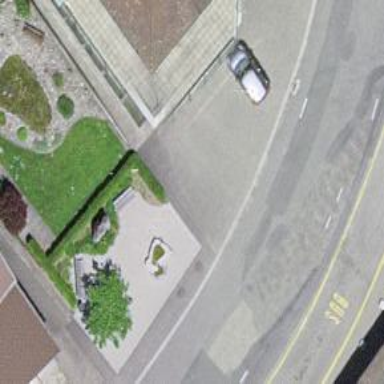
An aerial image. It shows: Brown bench in the vicinity.